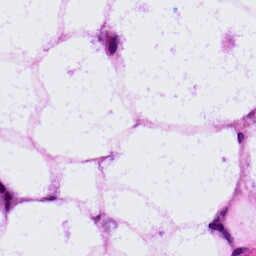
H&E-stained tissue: LymphNode